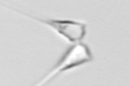
Label: Asterionellopsis_glacialis